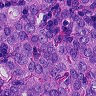
Metastatic tissue present: yes